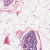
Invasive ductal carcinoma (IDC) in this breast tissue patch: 0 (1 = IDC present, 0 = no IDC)